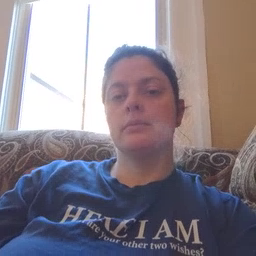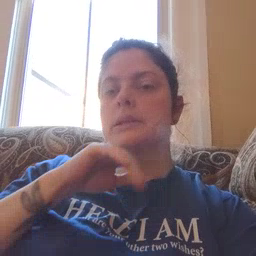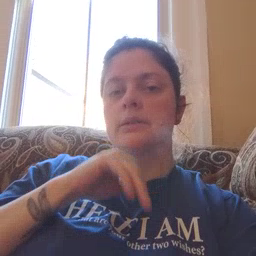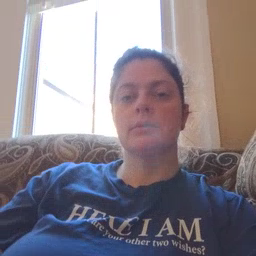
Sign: pig